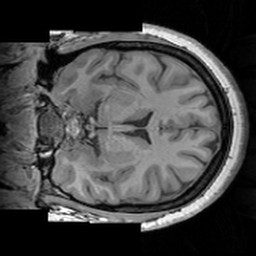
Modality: T1w
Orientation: coronal
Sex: female
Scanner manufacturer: siemens
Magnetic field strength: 3 T
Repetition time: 1.63 s
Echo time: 0.00311 s